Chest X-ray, AP view. Patient: 63 years old, sex F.
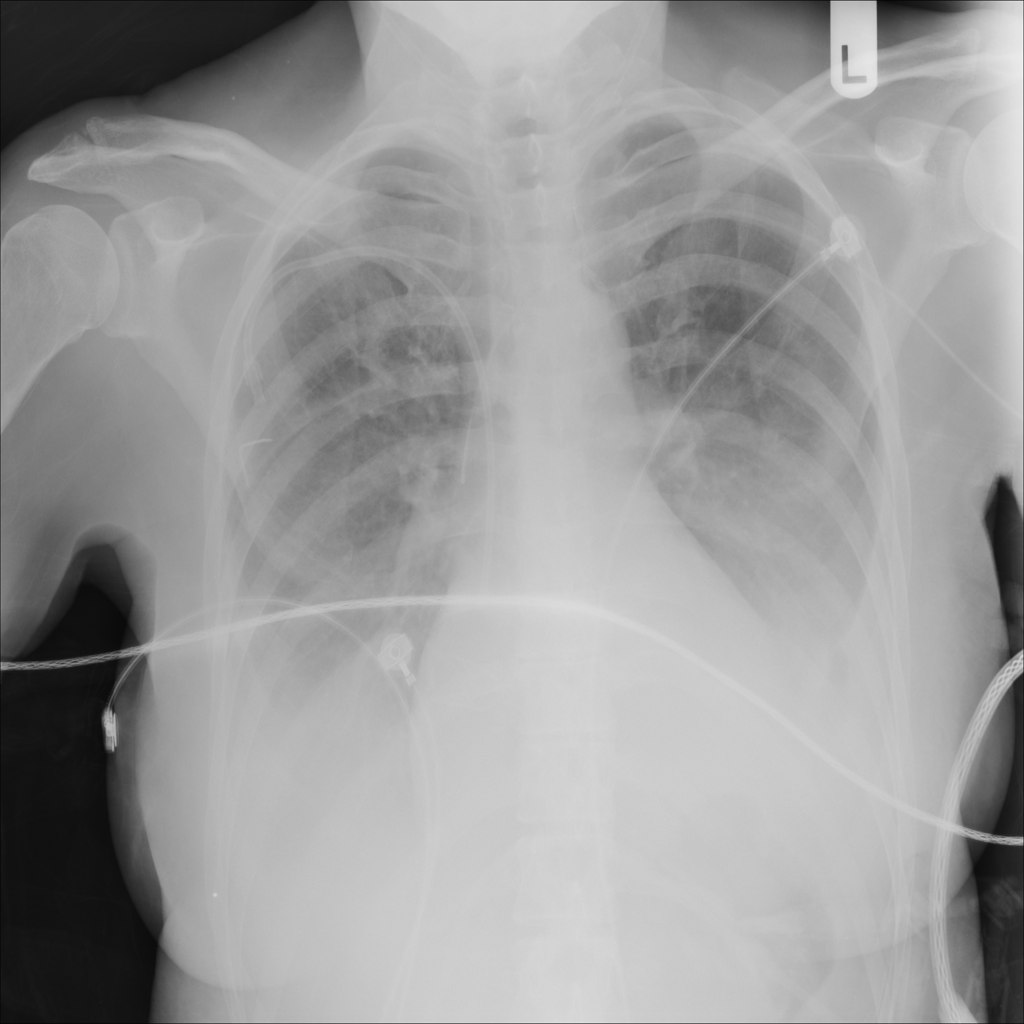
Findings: Effusion